Interaction volume radius: 5 \u00c5
Interaction volume height: 40 \u00c5
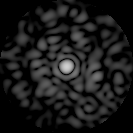
Disorder parameter: 0.8759